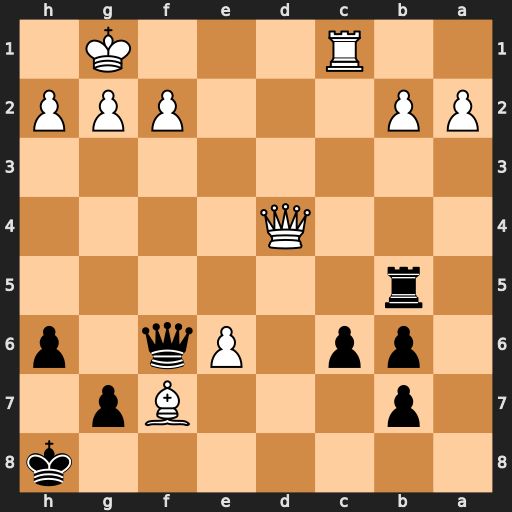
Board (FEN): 7k/1p3Bp1/1pp1Pq1p/1r6/3Q4/8/PP3PPP/2R3K1
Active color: b
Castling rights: -
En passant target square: -
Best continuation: Qxd4 e7 Re5 e8=Q+ Rxe8